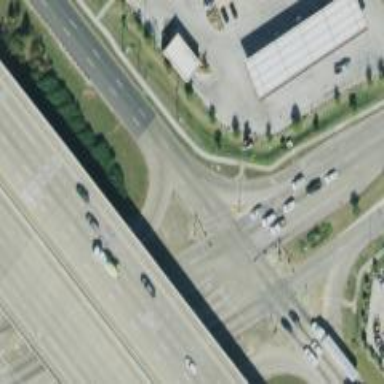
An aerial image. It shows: Secondary road with frontage road alongside.